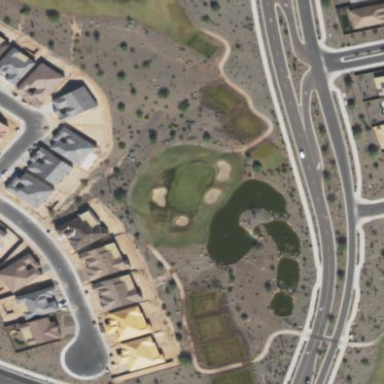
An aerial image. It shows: Rough grass surface in golf course setting.